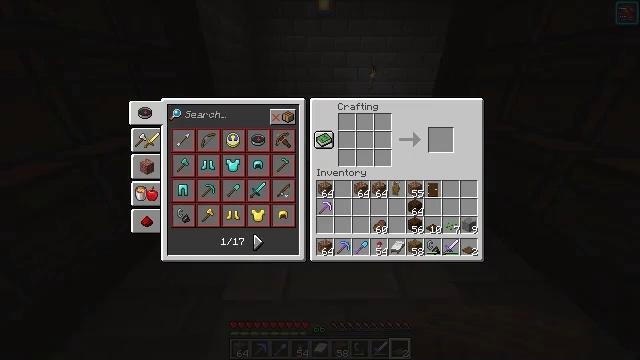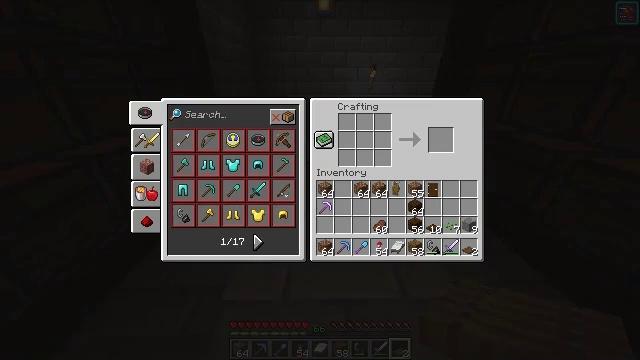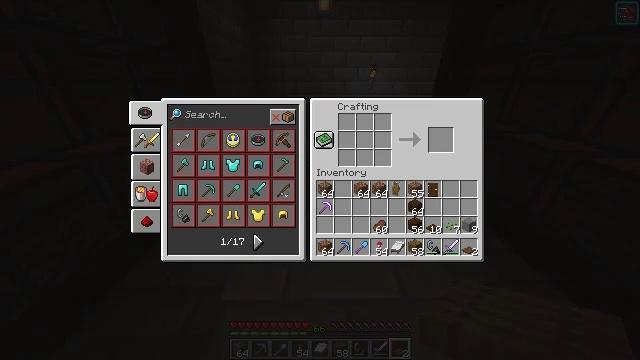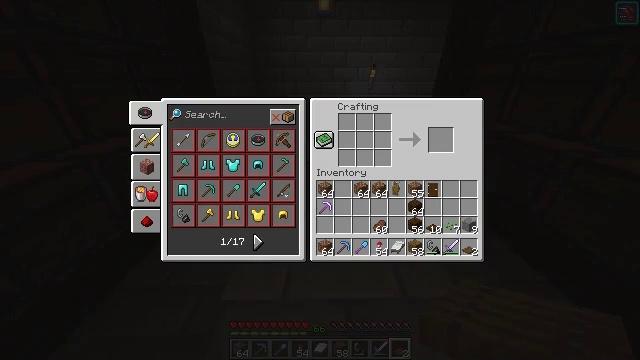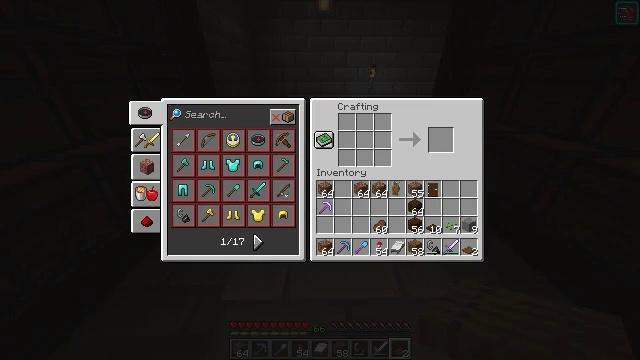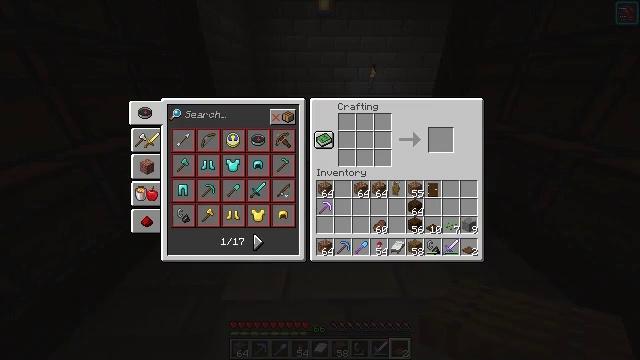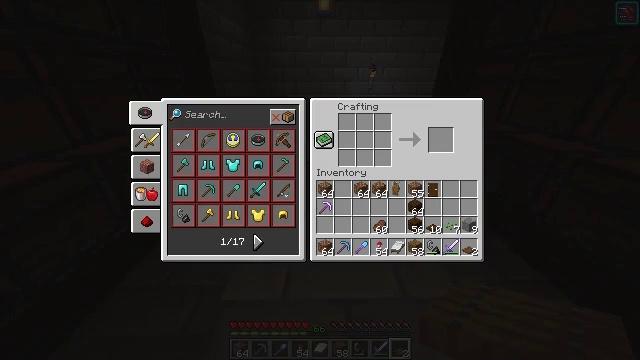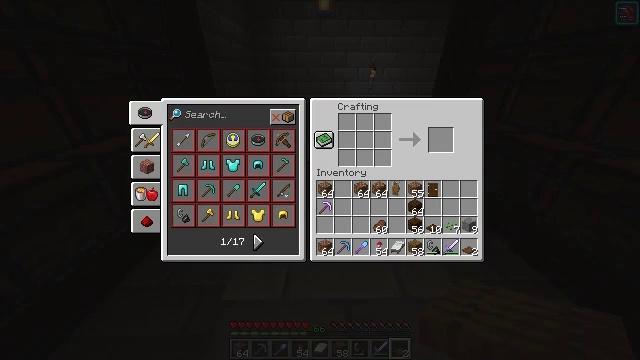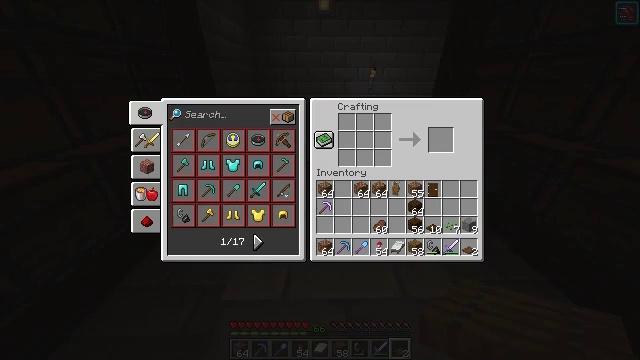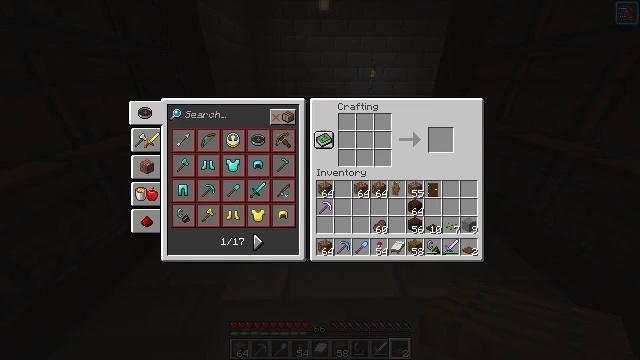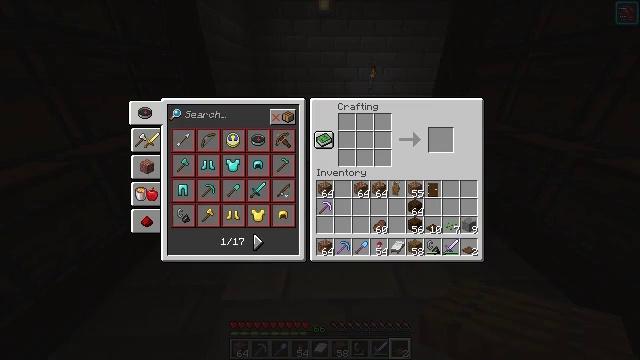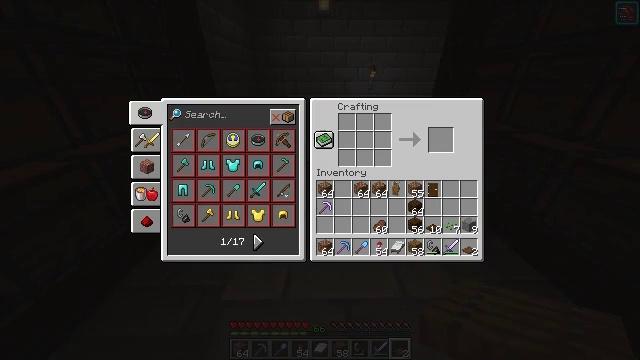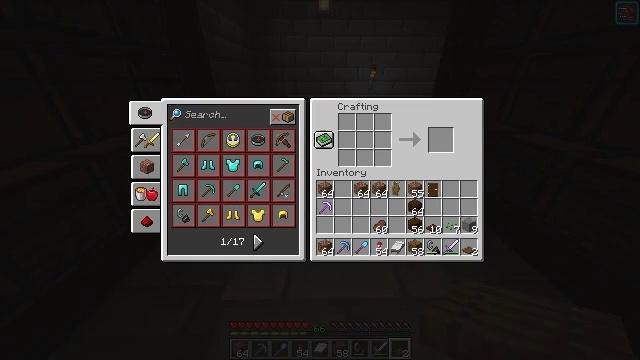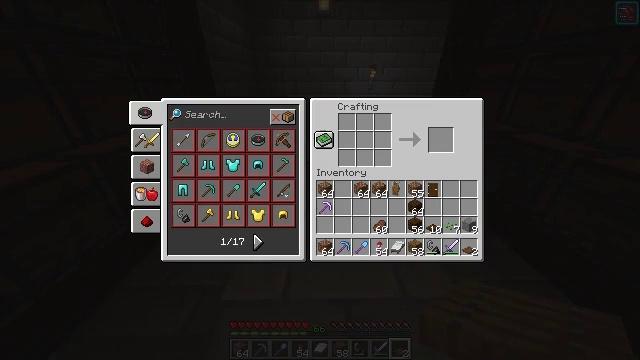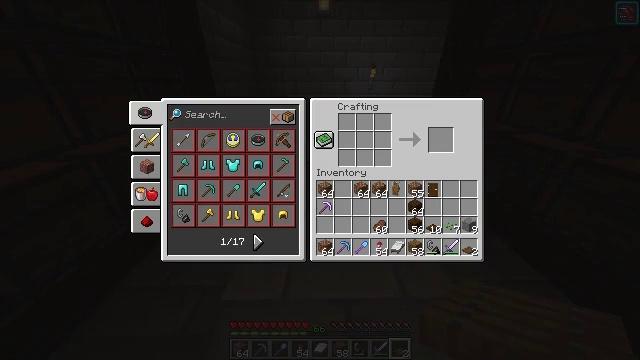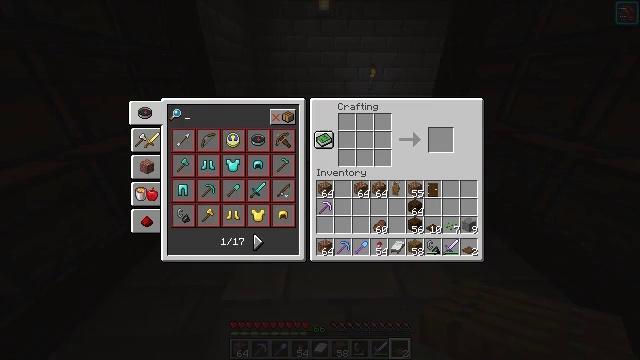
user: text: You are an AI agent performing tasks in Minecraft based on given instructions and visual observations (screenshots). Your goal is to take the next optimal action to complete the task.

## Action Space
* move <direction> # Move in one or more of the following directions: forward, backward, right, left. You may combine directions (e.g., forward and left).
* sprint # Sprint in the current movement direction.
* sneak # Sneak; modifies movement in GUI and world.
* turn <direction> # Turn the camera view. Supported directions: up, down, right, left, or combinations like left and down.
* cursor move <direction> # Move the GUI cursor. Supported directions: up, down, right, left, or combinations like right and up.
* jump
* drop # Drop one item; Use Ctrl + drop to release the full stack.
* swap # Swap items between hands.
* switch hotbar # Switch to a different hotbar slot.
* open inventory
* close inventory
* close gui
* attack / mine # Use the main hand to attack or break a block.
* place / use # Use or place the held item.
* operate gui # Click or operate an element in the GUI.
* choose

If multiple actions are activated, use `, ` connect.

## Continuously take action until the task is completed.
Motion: motion action
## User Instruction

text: Use dark oak planks to craft a dark oak trapdoor.
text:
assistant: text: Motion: cursor move left and up
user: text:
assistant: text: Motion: cursor move left and up
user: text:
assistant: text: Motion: no_op
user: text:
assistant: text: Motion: operate gui
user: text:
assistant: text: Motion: operate gui
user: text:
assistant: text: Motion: no_op
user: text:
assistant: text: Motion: no_op
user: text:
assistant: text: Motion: no_op
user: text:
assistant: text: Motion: no_op
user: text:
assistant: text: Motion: no_op
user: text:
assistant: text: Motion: no_op
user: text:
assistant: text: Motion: no_op
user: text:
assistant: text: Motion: cursor move left
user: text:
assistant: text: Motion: cursor move left
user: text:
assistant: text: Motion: operate gui
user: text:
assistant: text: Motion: operate gui
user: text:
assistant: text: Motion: no_op
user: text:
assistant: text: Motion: no_op
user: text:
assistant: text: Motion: no_op
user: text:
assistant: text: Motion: no_op
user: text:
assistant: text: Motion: no_op
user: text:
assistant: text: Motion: no_op
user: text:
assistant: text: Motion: no_op
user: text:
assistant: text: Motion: no_op
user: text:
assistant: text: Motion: no_op
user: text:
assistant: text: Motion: no_op
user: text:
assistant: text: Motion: no_op
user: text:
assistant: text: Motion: no_op
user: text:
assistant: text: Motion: no_op
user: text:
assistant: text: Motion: no_op